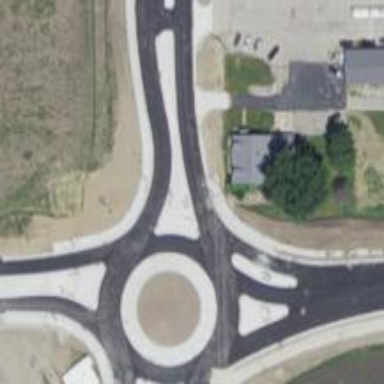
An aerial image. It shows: Secondary road leading to roundabout.